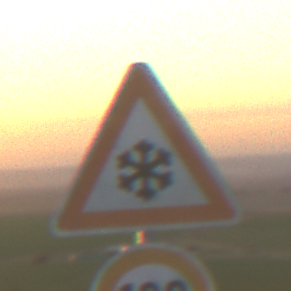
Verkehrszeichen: SchneeOderEisglaette
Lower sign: Geschwindigkeit130
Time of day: SunriseSunset
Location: Outdoor (Nature)
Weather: Clear
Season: NotSpecified
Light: Natural